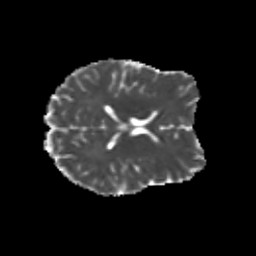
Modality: MD
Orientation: axial
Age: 25
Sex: female
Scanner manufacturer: siemens
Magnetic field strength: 3 T
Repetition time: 3.5 s
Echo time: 0.104 s